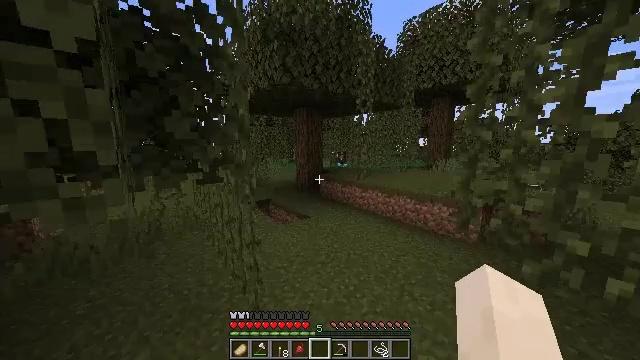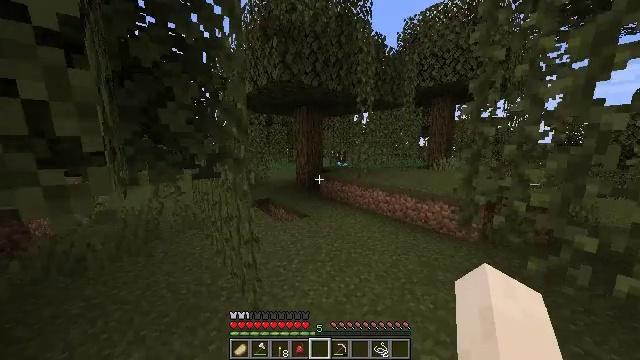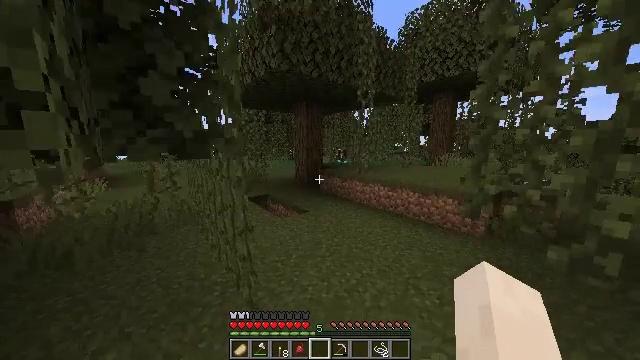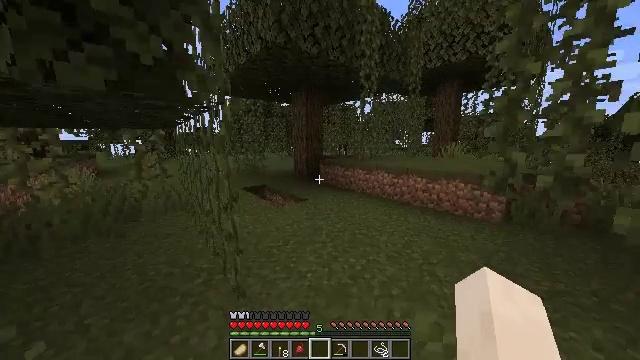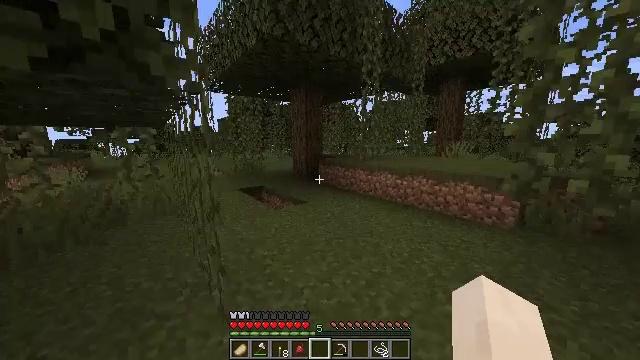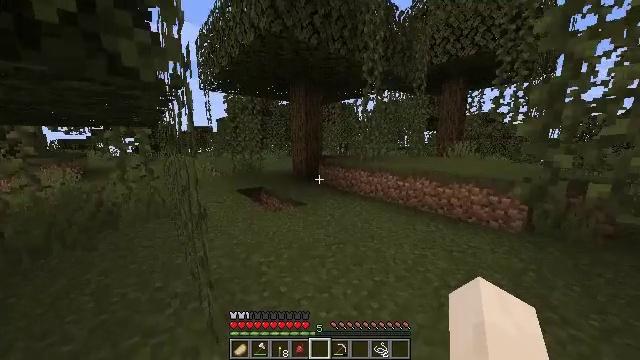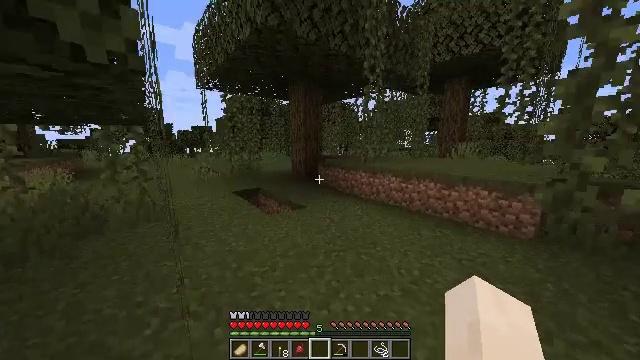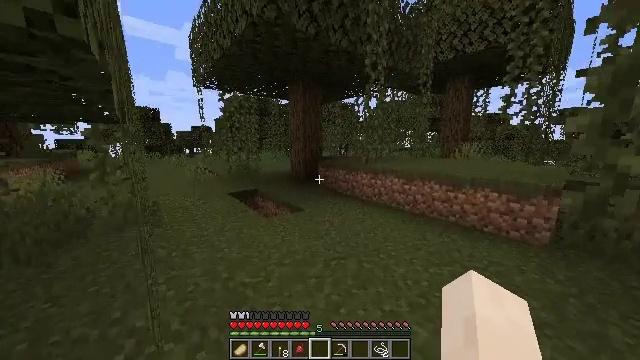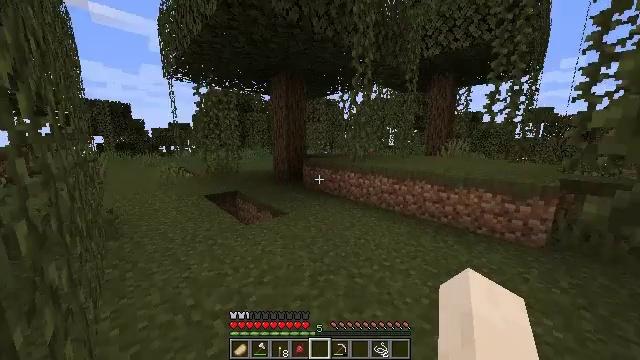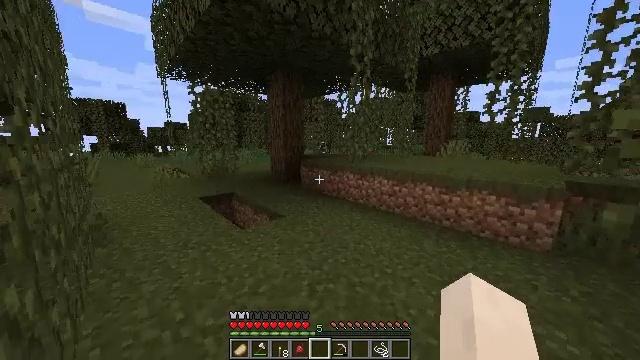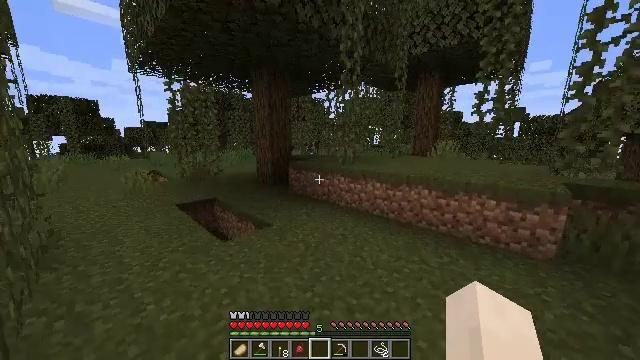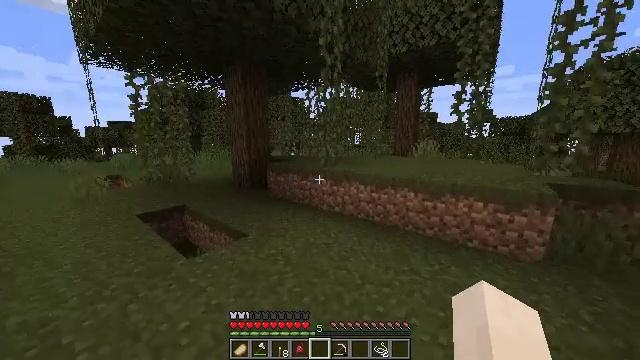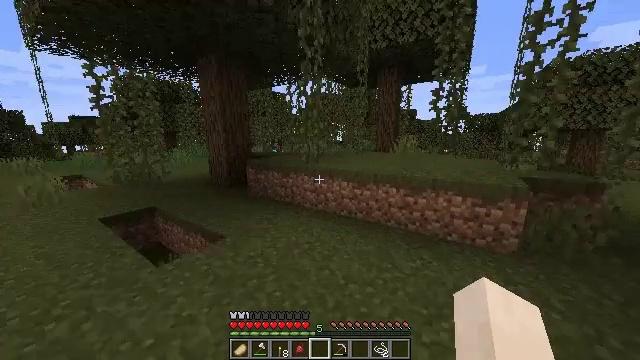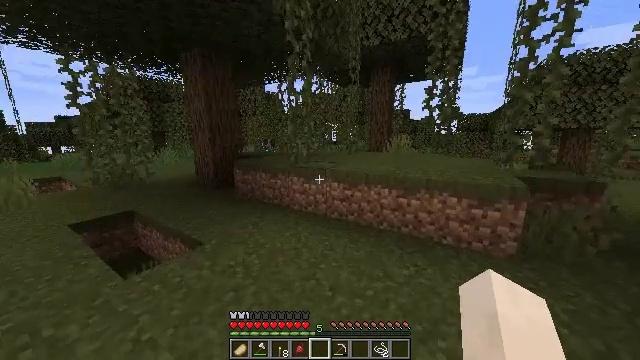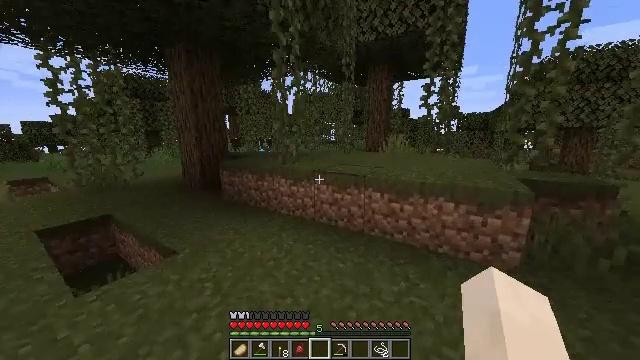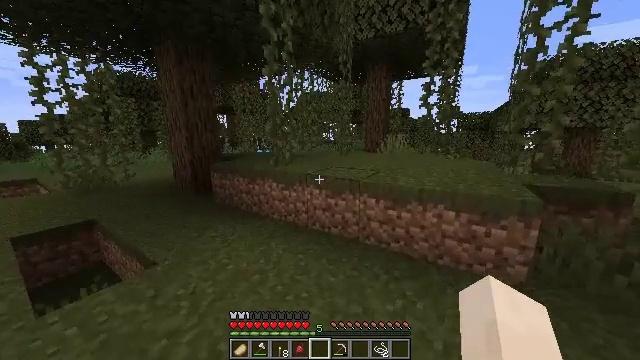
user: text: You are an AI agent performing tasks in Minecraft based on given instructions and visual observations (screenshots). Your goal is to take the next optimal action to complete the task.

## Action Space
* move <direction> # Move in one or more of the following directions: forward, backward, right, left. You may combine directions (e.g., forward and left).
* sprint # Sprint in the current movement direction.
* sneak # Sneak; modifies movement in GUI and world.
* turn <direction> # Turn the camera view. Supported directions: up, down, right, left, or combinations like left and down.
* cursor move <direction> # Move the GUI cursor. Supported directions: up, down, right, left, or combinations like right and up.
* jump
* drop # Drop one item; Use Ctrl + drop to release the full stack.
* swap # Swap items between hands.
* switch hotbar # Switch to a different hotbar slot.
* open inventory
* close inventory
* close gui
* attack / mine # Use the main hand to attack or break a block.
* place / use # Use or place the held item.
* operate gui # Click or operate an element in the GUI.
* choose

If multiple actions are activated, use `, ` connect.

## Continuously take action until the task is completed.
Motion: motion action
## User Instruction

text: Clear the ground by mining grass.
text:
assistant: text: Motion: move forward, sprint
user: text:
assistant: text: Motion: move forward, sprint
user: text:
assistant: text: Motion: move forward, sprint
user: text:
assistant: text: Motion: move forward, sprint
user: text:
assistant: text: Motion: move forward, sprint
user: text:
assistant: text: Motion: move forward, sprint
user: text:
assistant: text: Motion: move forward, sprint
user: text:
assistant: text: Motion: move forward, sprint, turn right
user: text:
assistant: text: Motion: move forward, sprint
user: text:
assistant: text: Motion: move forward, sprint, turn right
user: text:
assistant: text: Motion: move forward and move right, sprint, turn right
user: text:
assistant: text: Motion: move forward and move right, sprint, turn right and down
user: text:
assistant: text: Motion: move forward and move right, sprint, turn right
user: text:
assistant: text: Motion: move forward and move right, sprint
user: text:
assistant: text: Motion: move forward, sprint
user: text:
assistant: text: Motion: move forward, sprint
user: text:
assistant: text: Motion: move forward, sprint
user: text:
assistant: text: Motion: move forward, sprint
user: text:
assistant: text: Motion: move forward and move right, sprint
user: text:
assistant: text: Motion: move forward and move right, sprint
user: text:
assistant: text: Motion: move forward and move right, sprint
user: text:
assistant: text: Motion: move forward, sprint, jump
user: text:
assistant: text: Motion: move forward, sprint, jump
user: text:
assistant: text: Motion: move forward, sprint, jump
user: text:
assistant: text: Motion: move forward, sprint, jump
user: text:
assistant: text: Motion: move forward, sprint, jump
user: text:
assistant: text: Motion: move forward, sprint, jump
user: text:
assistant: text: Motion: move forward, sprint
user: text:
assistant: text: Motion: move forward, sprint
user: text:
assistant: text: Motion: move forward, sprint